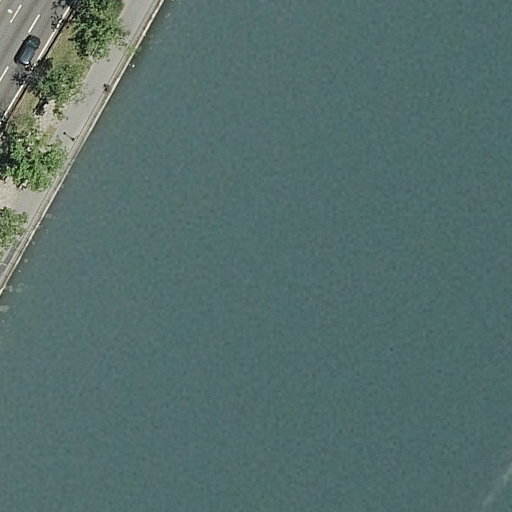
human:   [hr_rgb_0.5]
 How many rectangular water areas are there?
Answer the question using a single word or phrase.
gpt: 1

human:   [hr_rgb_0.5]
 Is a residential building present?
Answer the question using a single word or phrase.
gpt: no

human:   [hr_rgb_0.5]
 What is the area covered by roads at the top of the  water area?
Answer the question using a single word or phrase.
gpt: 0m2

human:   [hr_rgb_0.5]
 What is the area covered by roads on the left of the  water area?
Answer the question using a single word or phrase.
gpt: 0m2

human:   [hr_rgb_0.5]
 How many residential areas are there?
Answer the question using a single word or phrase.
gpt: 0

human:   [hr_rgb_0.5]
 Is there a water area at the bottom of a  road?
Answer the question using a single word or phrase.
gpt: no

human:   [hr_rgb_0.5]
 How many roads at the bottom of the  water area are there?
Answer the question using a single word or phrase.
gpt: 0

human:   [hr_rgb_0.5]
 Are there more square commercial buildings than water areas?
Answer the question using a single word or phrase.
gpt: no

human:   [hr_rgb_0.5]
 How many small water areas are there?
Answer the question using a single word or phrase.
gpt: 0

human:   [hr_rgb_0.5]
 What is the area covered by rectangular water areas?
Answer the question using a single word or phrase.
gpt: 9643m2

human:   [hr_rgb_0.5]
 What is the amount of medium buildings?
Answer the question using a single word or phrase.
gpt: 0

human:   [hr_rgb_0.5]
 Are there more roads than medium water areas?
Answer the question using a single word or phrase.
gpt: yes

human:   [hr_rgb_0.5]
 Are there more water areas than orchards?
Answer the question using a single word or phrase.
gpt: yes

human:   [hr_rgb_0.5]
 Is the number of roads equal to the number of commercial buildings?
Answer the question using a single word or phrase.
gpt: no

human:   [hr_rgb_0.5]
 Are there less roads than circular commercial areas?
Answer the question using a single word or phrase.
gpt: no

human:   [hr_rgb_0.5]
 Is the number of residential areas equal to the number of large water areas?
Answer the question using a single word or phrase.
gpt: no

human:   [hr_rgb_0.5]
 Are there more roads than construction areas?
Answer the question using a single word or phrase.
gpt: yes

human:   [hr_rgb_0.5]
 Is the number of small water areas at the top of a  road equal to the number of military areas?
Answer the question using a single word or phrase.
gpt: yes

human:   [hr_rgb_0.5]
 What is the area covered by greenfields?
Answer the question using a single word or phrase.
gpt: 0m2

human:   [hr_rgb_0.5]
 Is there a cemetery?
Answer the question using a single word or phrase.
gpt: no

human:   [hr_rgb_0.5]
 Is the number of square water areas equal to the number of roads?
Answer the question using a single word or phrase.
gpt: no

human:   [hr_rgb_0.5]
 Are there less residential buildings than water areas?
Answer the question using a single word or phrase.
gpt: yes

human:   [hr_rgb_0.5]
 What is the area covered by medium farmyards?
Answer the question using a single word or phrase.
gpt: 0m2

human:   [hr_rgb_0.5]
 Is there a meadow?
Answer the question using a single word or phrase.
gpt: no

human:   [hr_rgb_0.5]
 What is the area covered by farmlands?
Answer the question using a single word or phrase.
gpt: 0m2

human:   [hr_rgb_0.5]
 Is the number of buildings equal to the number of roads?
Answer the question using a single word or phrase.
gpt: no

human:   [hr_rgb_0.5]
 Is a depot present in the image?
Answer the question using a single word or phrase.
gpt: no

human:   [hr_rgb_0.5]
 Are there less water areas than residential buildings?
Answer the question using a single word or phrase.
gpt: no

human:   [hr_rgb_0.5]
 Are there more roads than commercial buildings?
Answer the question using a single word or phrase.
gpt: yes

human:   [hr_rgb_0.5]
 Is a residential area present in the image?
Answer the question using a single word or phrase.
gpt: no

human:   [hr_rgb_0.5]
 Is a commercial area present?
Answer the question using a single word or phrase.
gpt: no

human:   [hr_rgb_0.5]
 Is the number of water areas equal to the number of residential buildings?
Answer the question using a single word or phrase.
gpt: no

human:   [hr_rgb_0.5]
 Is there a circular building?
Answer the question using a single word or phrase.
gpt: no

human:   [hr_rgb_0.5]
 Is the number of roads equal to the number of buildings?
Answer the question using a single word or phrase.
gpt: no

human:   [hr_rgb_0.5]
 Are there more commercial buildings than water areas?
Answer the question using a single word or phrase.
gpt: no

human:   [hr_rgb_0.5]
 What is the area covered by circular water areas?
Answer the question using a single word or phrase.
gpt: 0m2